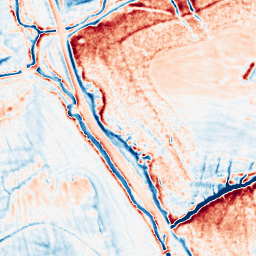
Category: classical
Decomposition family: uniform
Decomposition parameters: size: 10
Upsampling method: linear_exact
Upsampling parameters: scale: 8
Upsampling scale: 8